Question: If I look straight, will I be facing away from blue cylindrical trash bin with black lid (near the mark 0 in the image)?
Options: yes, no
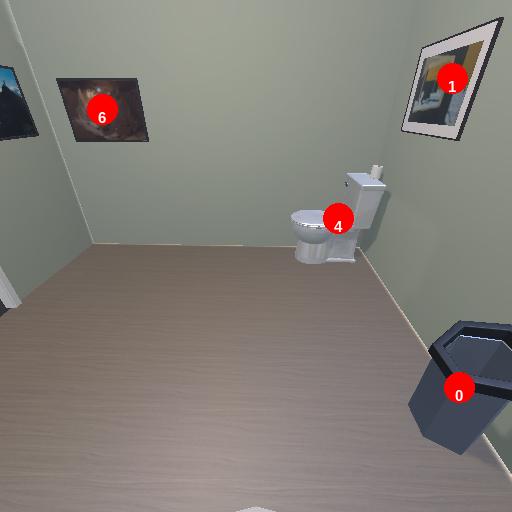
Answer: yes